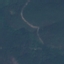
Land use / land cover: Forest